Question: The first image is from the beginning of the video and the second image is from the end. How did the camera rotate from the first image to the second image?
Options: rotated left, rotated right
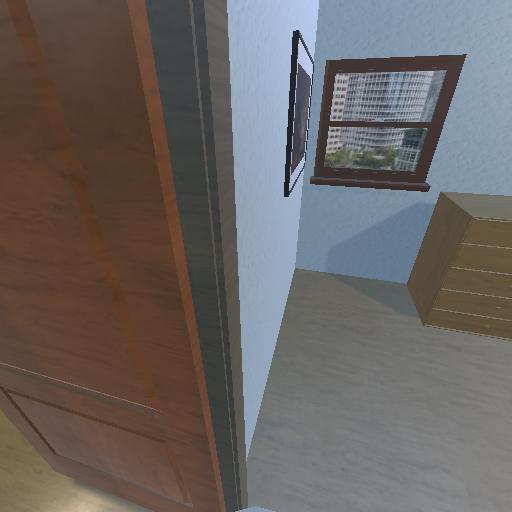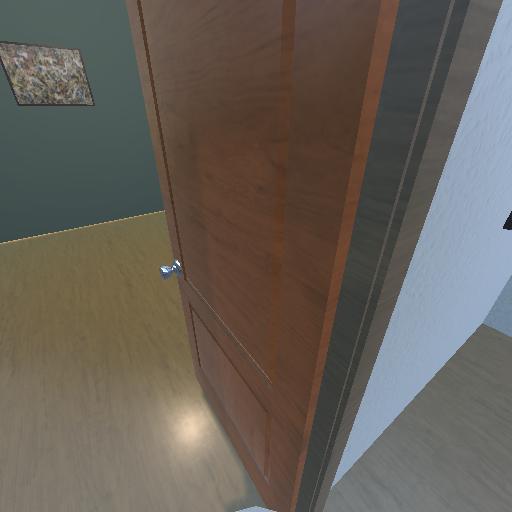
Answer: rotated left